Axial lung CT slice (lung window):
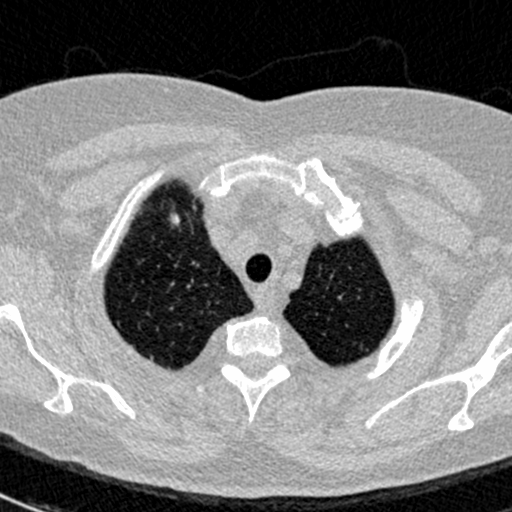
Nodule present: no